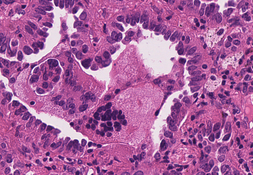
Tumor epithelial tissue: yes
Tumor-associated stroma tissue: yes
Normal tissue: no